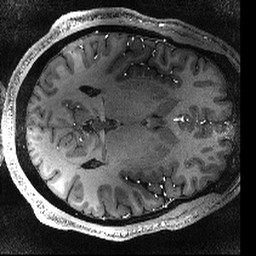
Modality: T1w
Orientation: axial
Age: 32
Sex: male
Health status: healthy
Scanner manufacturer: siemens
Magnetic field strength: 9.4 T
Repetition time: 3.8 s
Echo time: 0.0025 s